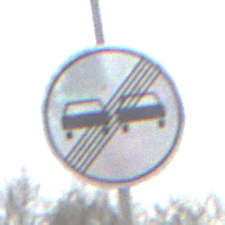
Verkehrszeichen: EndeUeberholverbot
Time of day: MorningAfternoon
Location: Outdoor (Nature)
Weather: PartlyCloudy
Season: Autumn
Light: Natural